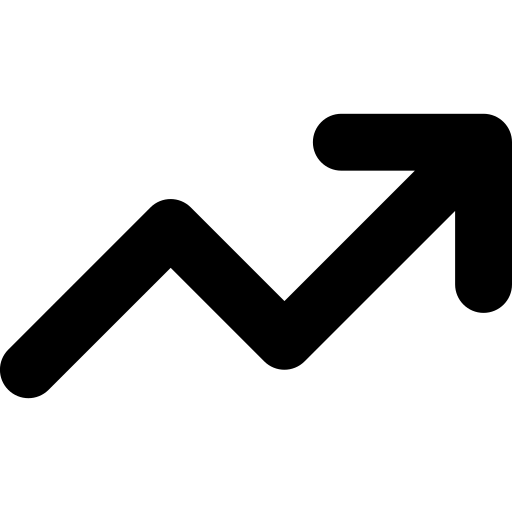
Tags: icon, FontAwesome, fa-icon, solid, arrow, trend, up